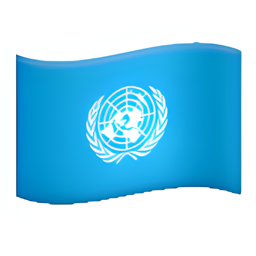
Name: flag for united nations
Emoji: 🇳🇺
Group: Flags
Sub-group: country-flag